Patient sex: M
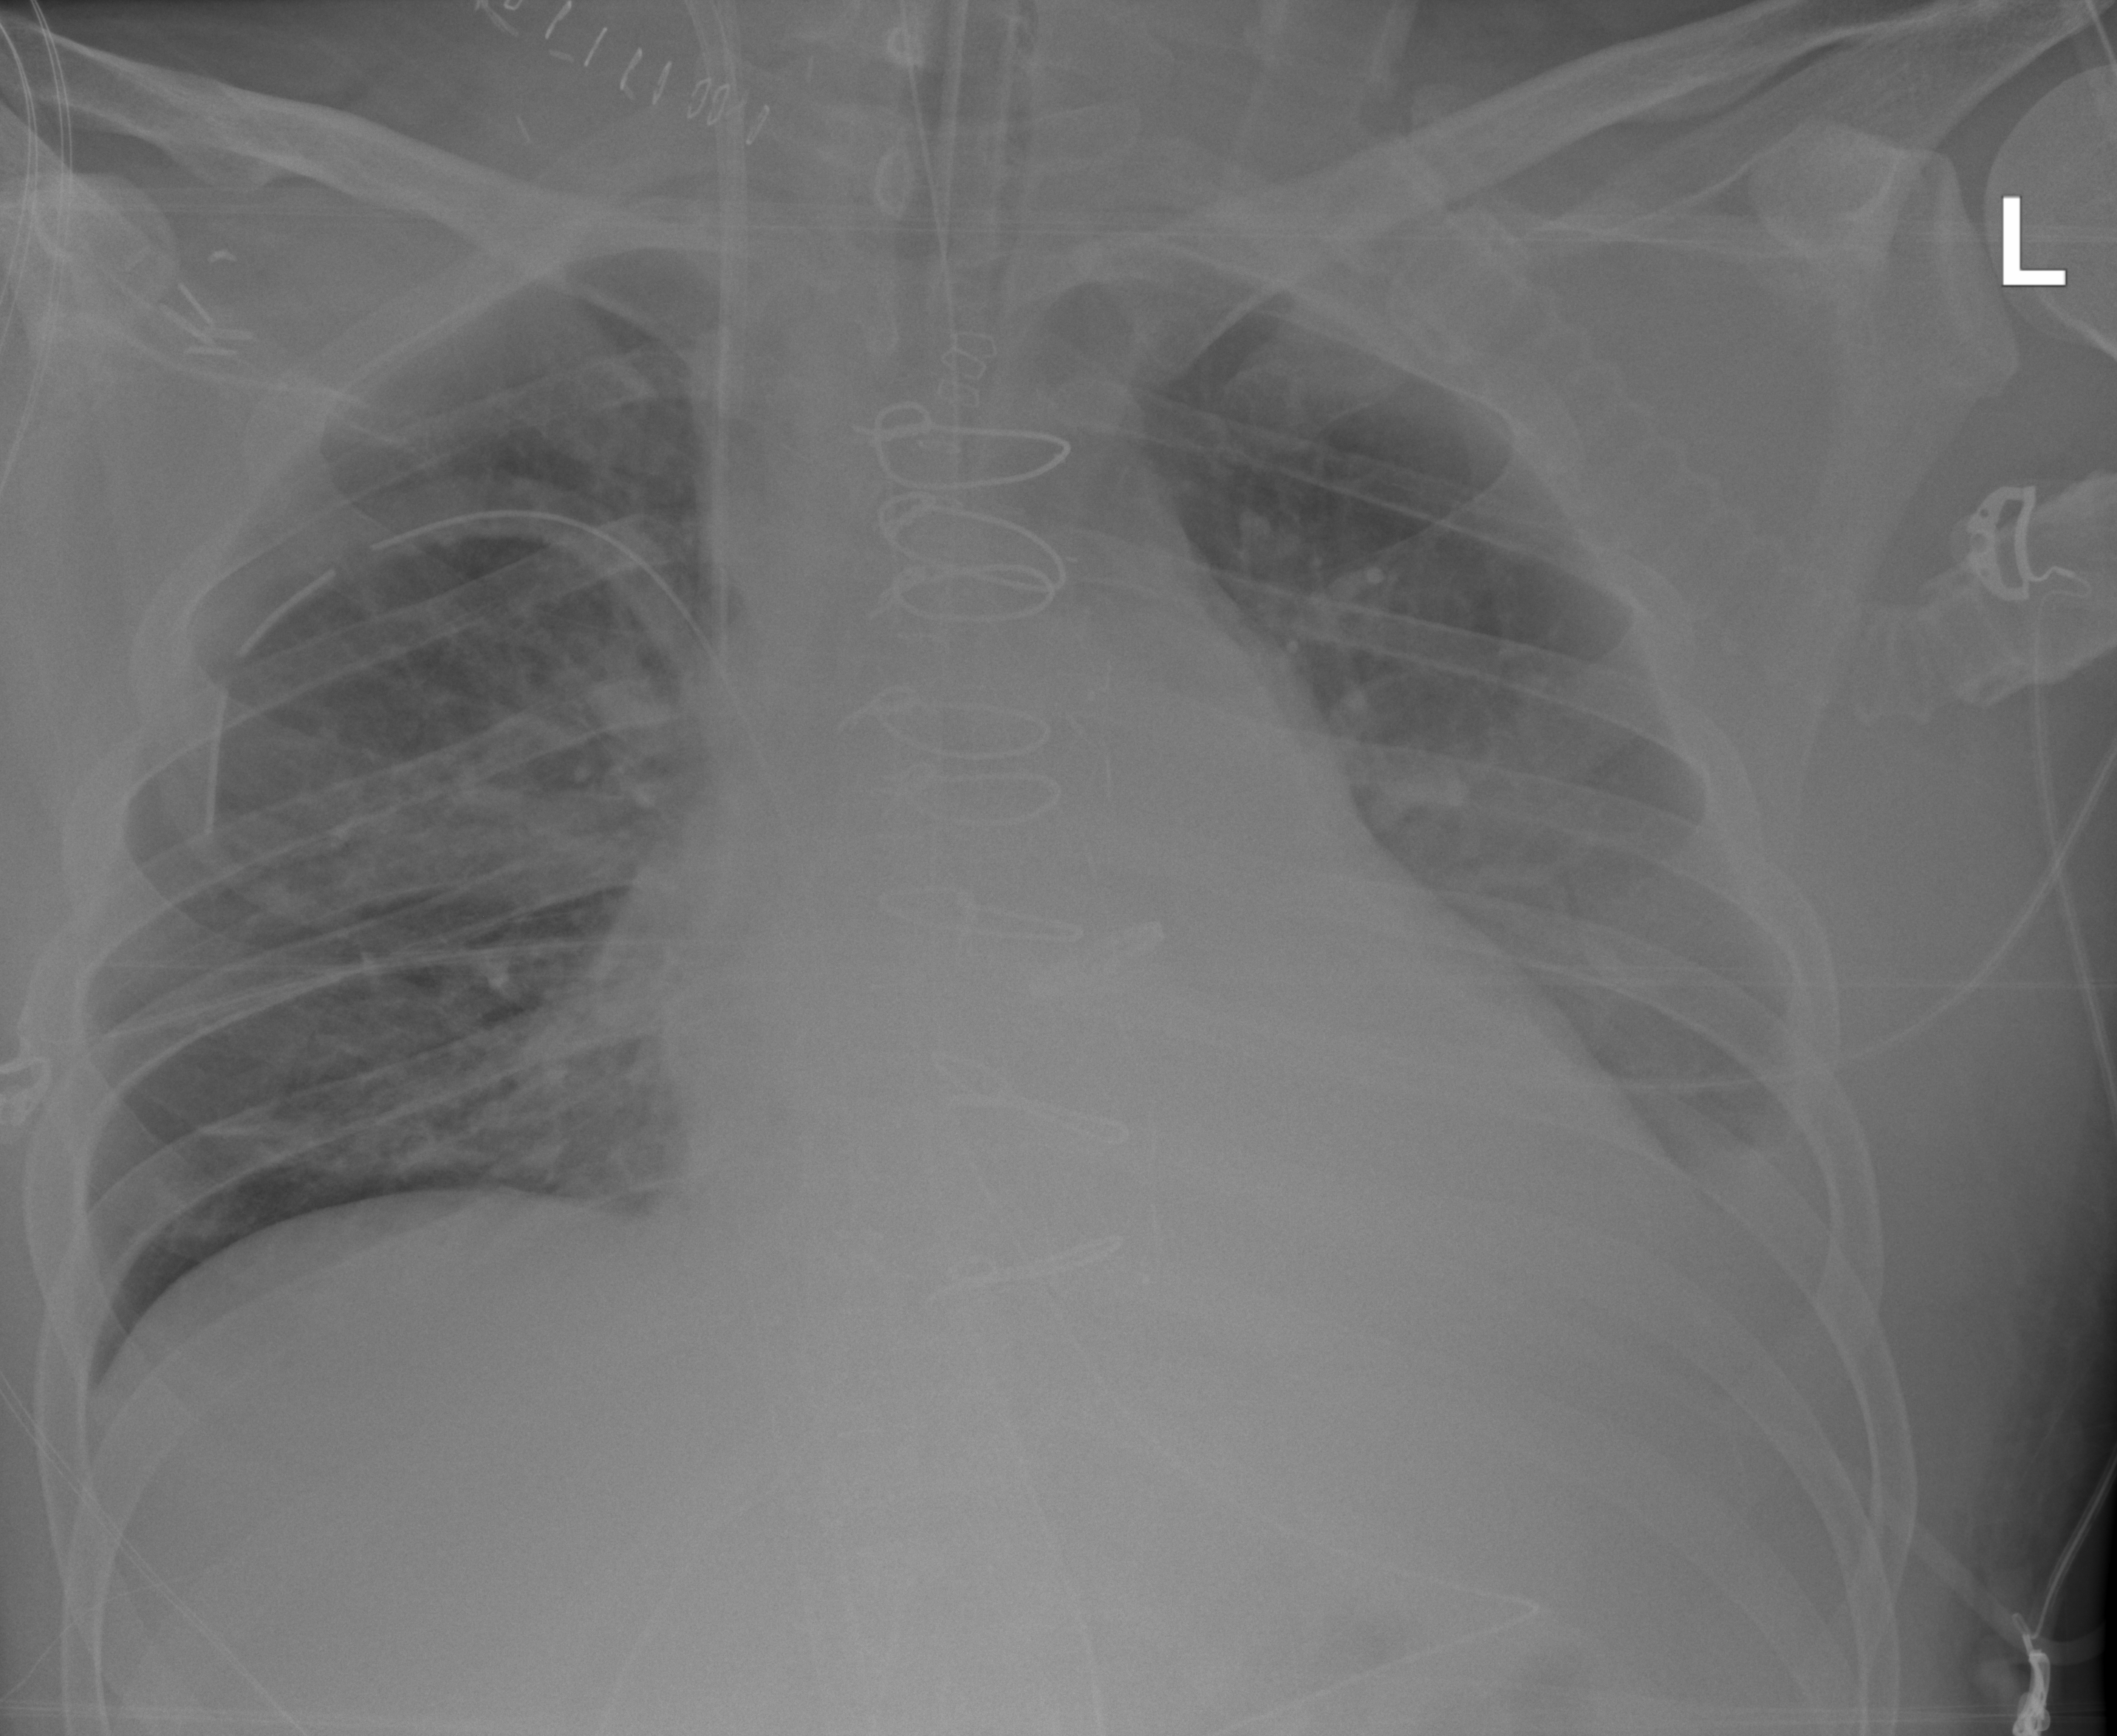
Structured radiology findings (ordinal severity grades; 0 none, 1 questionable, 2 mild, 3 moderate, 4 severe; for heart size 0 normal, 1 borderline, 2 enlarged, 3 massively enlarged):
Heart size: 2
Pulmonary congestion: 2
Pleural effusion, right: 0
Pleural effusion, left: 3
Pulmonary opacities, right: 2
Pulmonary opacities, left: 2
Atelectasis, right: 2
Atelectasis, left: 3